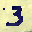
Label: 3